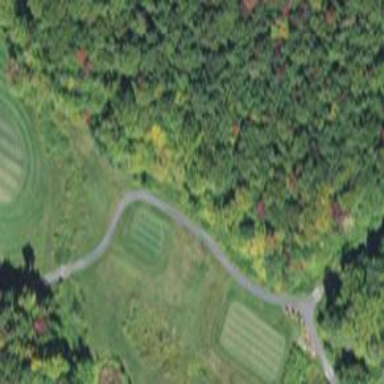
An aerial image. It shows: Golf rough area.